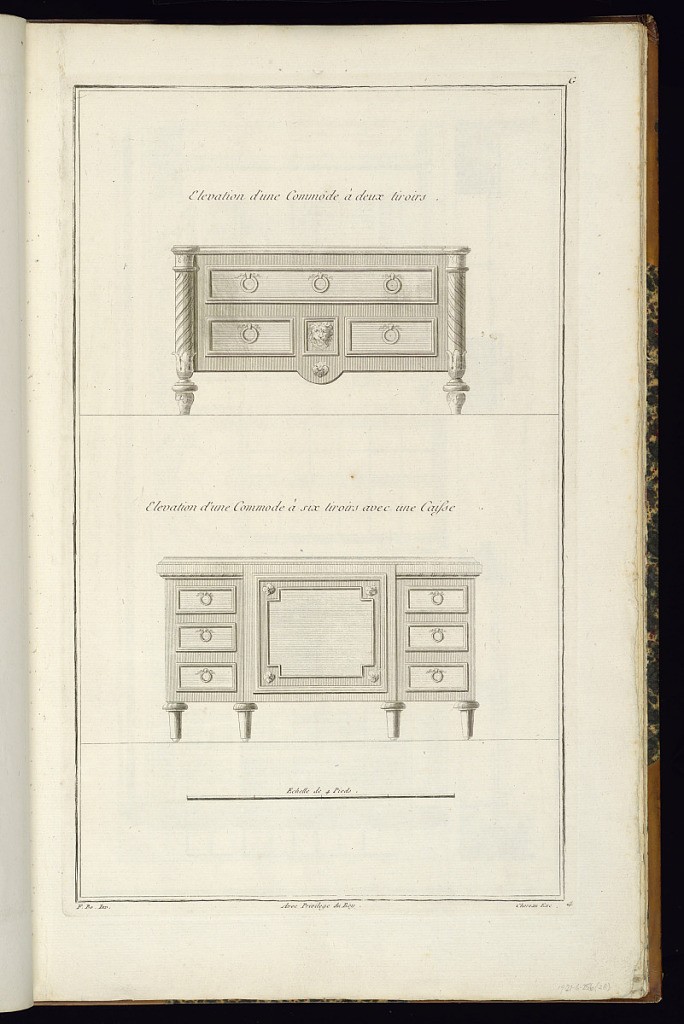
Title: Elevation d'une Commode à deux tiroirs [et] Elevation d'une Commode à six tiroirs avec une Caisse
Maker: Juste-François Boucher, French, 1736 – 1782
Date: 1774
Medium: Engraving on laid paper
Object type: Print
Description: Elevations of two dressers. The top dresser has two drawers with ring handles, and is decorated with ornament motifs including spiral fluting, acanthus leaves, a lion head, and rosette. The bottom dresser has three drawers on either side of a central case area. The drawers have ring pull handles, and the dresser is decorated with ornament motifs such as egg and dart and rosettes. The plate is signed.